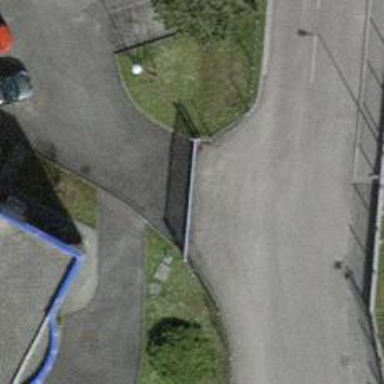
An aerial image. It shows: Gate.